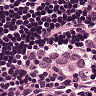
Metastatic tissue present: yes